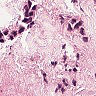
Metastatic tissue present: yes